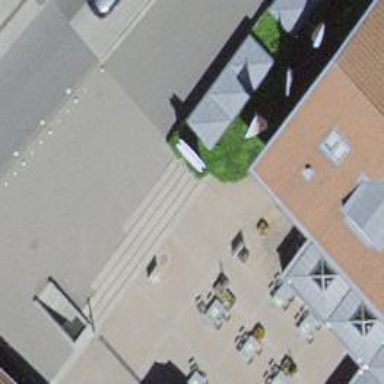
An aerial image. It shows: Set of steps with paving stones. There is also ramp available.